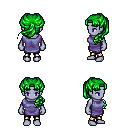
a pixel art fantasy rpg character, female body template, dark elf, purple skin, chain tabard jacket, gold greaves, green princess hairstyle, four views (front, back, left, right), 2x2 character sprite sheet, small pixel art, hard edges, no anti-aliasing